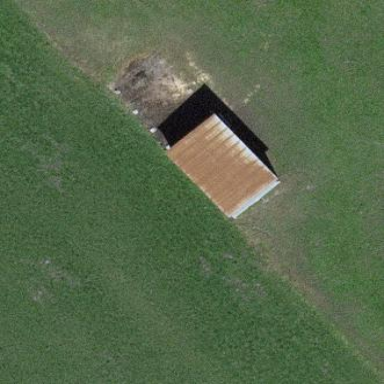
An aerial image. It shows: Shed.